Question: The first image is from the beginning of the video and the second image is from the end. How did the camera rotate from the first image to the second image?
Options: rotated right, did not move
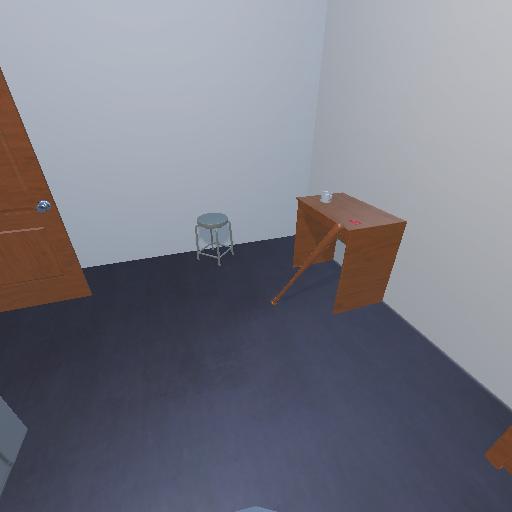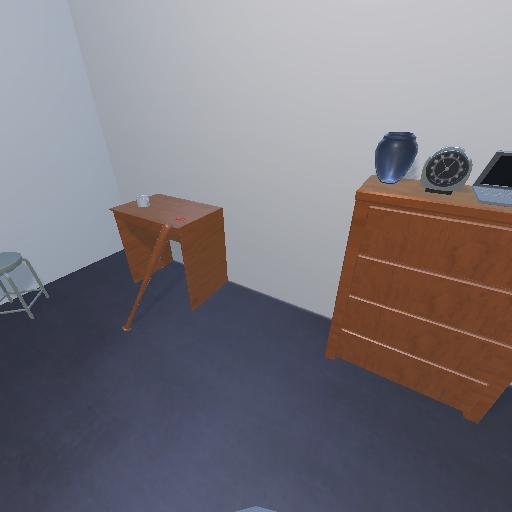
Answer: rotated right